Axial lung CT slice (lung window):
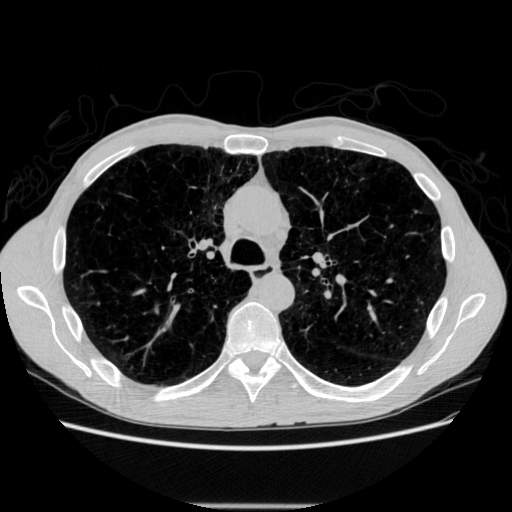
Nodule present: no